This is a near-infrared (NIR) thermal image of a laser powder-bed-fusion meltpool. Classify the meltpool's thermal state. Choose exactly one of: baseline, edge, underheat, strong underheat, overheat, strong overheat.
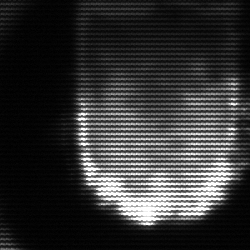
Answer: baseline